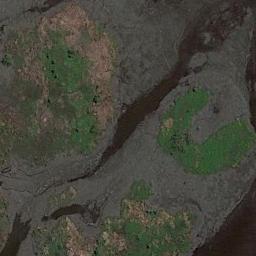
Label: wetland